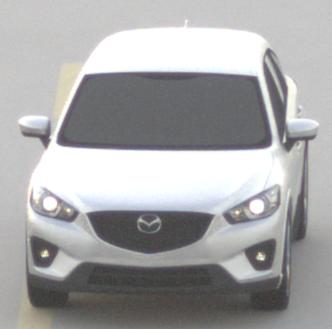
Make: Mazda
Model: CX-5 2.0 SKYACTIV-G 160
Detailed model: CX-5 (GH)
Model produced from: 2012/04
Model produced until: 2015/02
Doors: 5
Color: white
Road condition: dry road
Daytime: sunrise or sunset
Contrast: low contrast